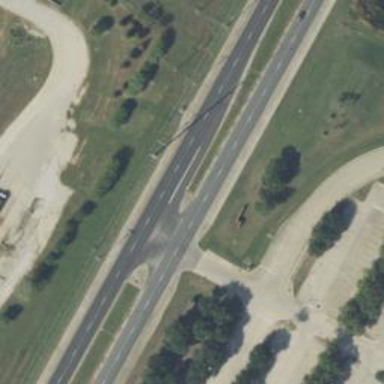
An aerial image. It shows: Tertiary link road with asphalt surface.